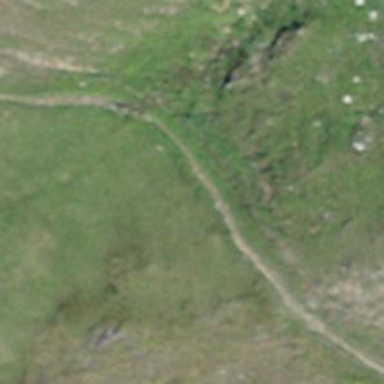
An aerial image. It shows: Grass path.